Question: I'm trying to add formatted json string to my textarea field. But it doesn't work.
I'm formatting string using this approach: <URL>
and then just call
'''
textarea.setValue(formattedJson);
'''
Check the snapshot of result:

Is it poosible to get correctly formatted string in the textarea?
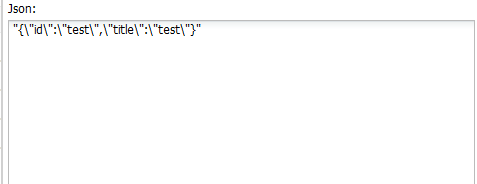
Answer: The 'JSON.stringify' method takes as parameter. You probably send as parameter. This is correct code:
'''
jsonObj = {a: 'b', c: [1,2,3]};
// note that jsonObj is object, not string
jsonString = JSON.stringify(jsonObj, null, ' ');
textarea.setValue(jsonString);
'''
Here is <URL>